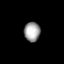
Tissue: prostate
Cell type: T cells
Senescence score: 0.312
Nuclear area (px): 306
Mean DAPI intensity: 160.431